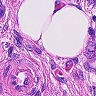
Metastatic tissue present: yes